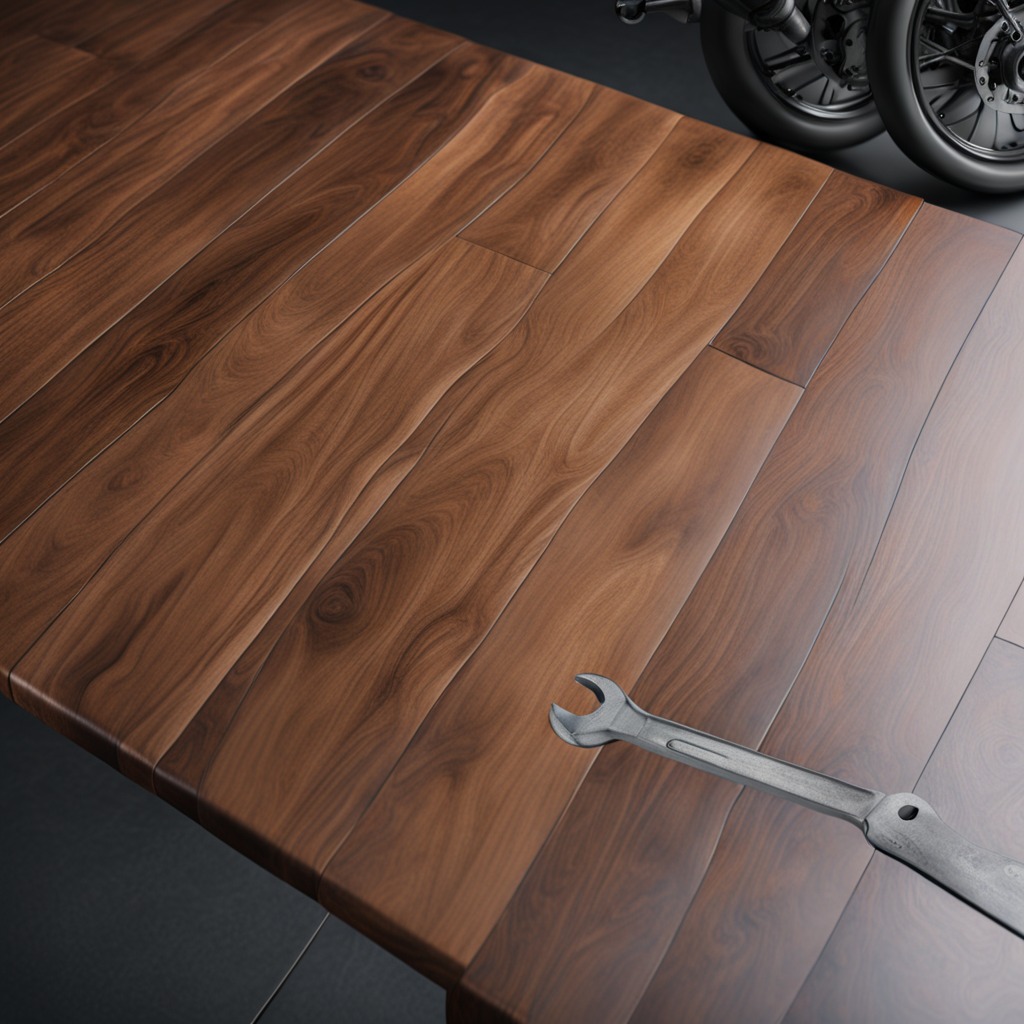
An wrench lies on the oil-spilled wooden table in a vintage motorcycle garage.